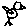
Label: bird